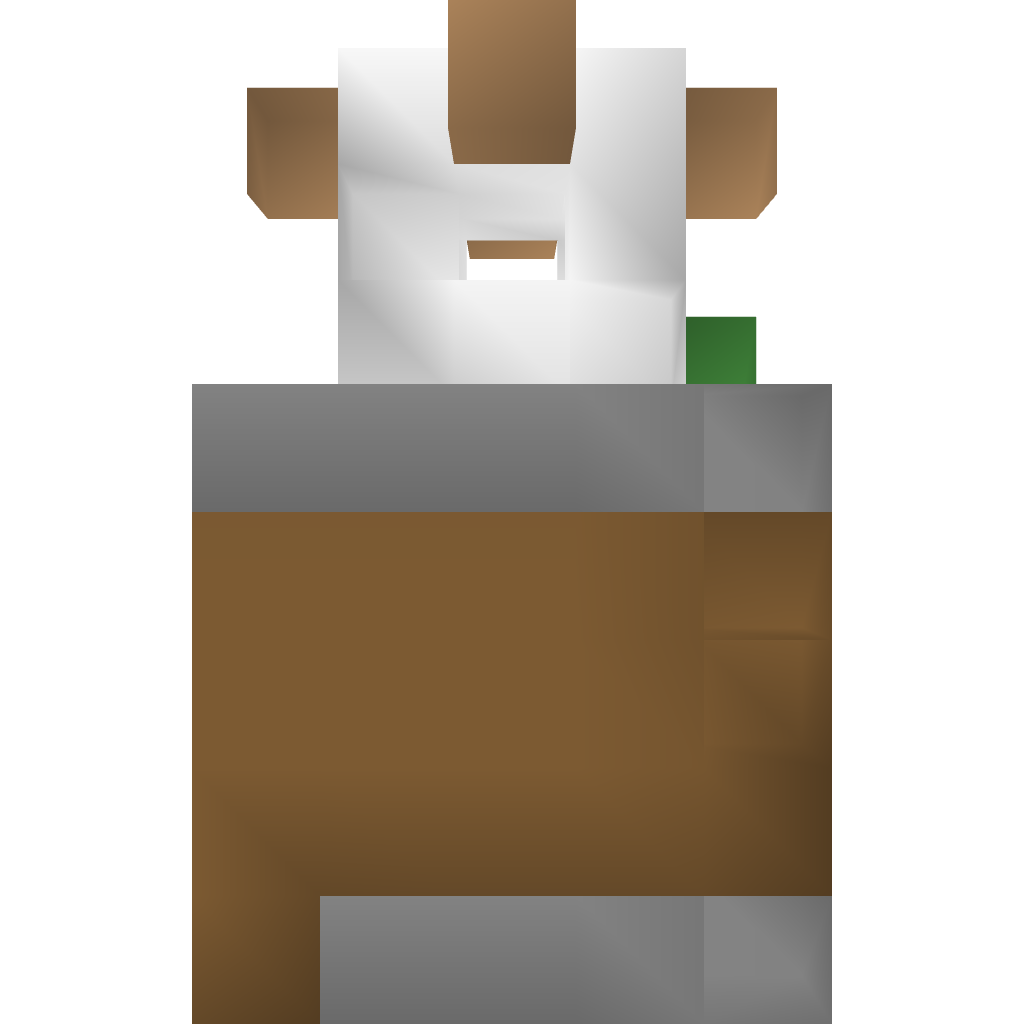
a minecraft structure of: bad shape low quality 60% earth